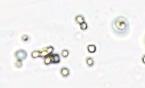
Label: Phaeocystis